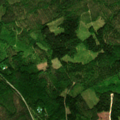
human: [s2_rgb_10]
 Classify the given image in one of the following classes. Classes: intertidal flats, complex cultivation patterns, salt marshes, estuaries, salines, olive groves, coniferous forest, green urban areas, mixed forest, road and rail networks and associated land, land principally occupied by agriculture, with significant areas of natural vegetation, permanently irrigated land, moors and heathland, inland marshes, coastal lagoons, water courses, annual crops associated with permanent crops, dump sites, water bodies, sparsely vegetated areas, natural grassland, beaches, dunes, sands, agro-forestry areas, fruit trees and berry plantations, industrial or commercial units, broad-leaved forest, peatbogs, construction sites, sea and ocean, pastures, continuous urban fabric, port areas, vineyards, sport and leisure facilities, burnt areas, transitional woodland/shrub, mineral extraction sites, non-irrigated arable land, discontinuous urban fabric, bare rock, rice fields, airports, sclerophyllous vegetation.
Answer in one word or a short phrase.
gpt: broad-leaved forest, coniferous forest, mixed forest, transitional woodland/shrub